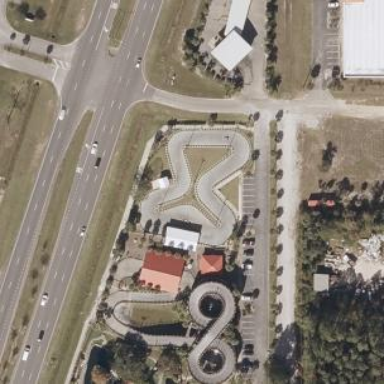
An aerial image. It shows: Karting raceway.